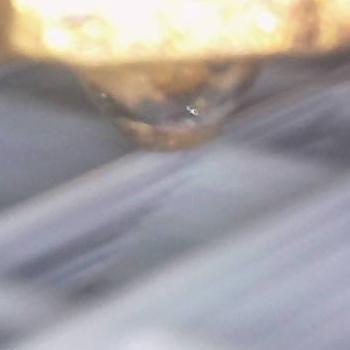
Flow rate: 89%